Field crop: maize
Growth stage: 1
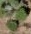
Species: chenopodium